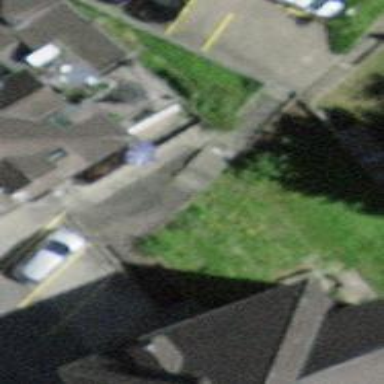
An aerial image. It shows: Steps with paved surface.